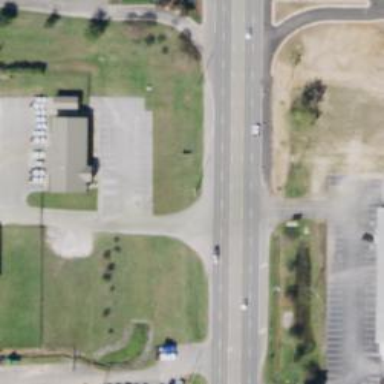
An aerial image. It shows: Asphalt road designated as trunk highway.